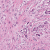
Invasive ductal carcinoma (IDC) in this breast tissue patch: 1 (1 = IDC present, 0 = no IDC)